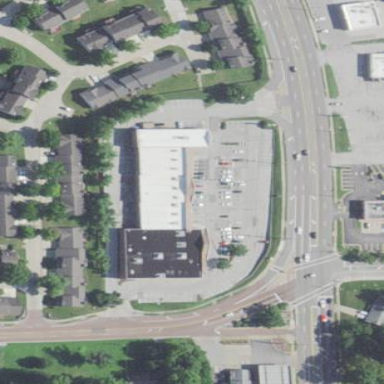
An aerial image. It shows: Retail area.